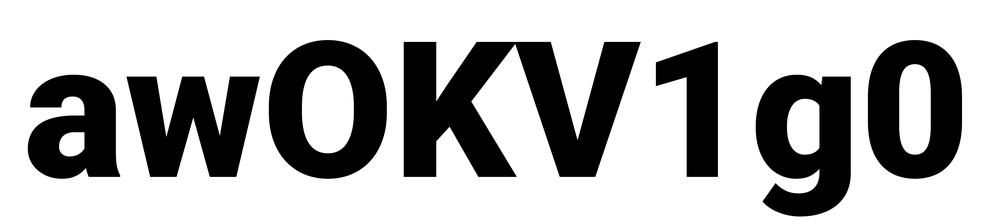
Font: Roboto_Black